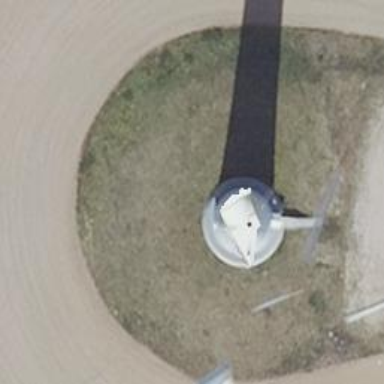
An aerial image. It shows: Wind generator using wind turbines of horizontal axis.